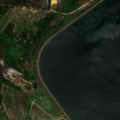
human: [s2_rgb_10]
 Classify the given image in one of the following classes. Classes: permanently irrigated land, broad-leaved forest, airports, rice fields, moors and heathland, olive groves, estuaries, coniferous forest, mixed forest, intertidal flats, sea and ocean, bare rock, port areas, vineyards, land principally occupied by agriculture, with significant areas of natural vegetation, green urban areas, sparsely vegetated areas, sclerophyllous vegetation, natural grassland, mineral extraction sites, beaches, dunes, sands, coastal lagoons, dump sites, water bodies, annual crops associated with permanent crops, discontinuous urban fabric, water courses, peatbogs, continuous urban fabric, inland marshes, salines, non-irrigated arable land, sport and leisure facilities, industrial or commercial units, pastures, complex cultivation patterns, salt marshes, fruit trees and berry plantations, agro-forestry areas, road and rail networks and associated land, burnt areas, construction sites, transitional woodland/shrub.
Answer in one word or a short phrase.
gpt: continuous urban fabric